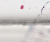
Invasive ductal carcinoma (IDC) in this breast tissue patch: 0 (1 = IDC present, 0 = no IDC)